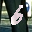
Label: 6